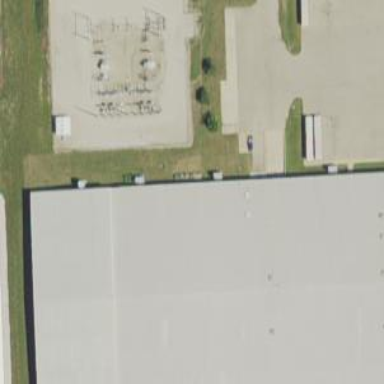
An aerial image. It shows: Commercial building.